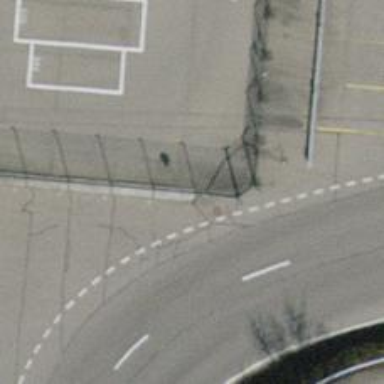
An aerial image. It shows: Wire fence is in place.